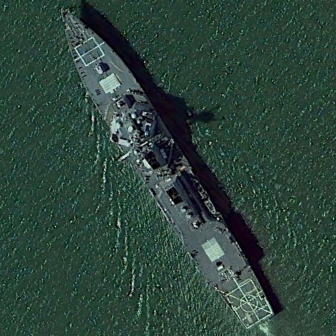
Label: Arleigh_Burke-class_destroyer